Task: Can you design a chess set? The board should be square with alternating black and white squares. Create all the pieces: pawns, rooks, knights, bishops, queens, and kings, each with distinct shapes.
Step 3552:
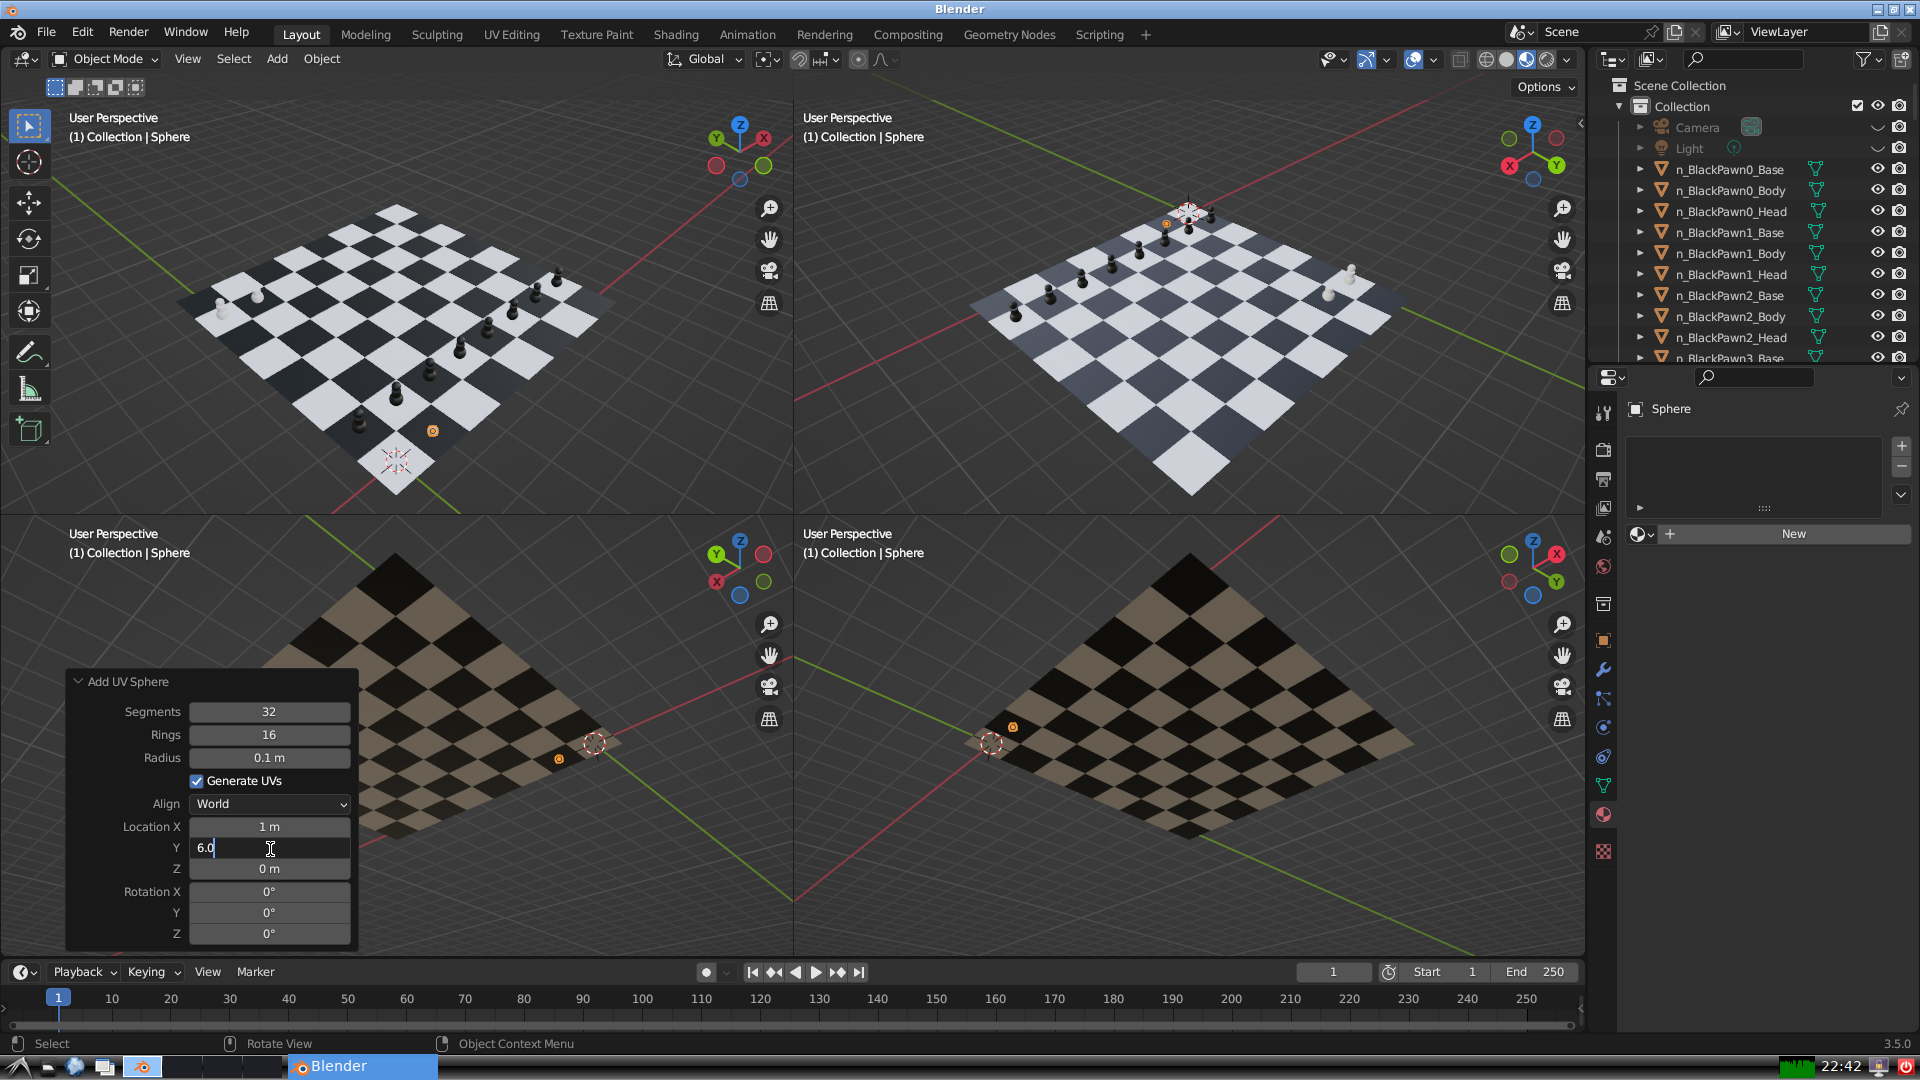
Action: {"key_press": ['Return']}